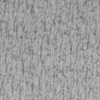
Label: not_dusty